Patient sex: M
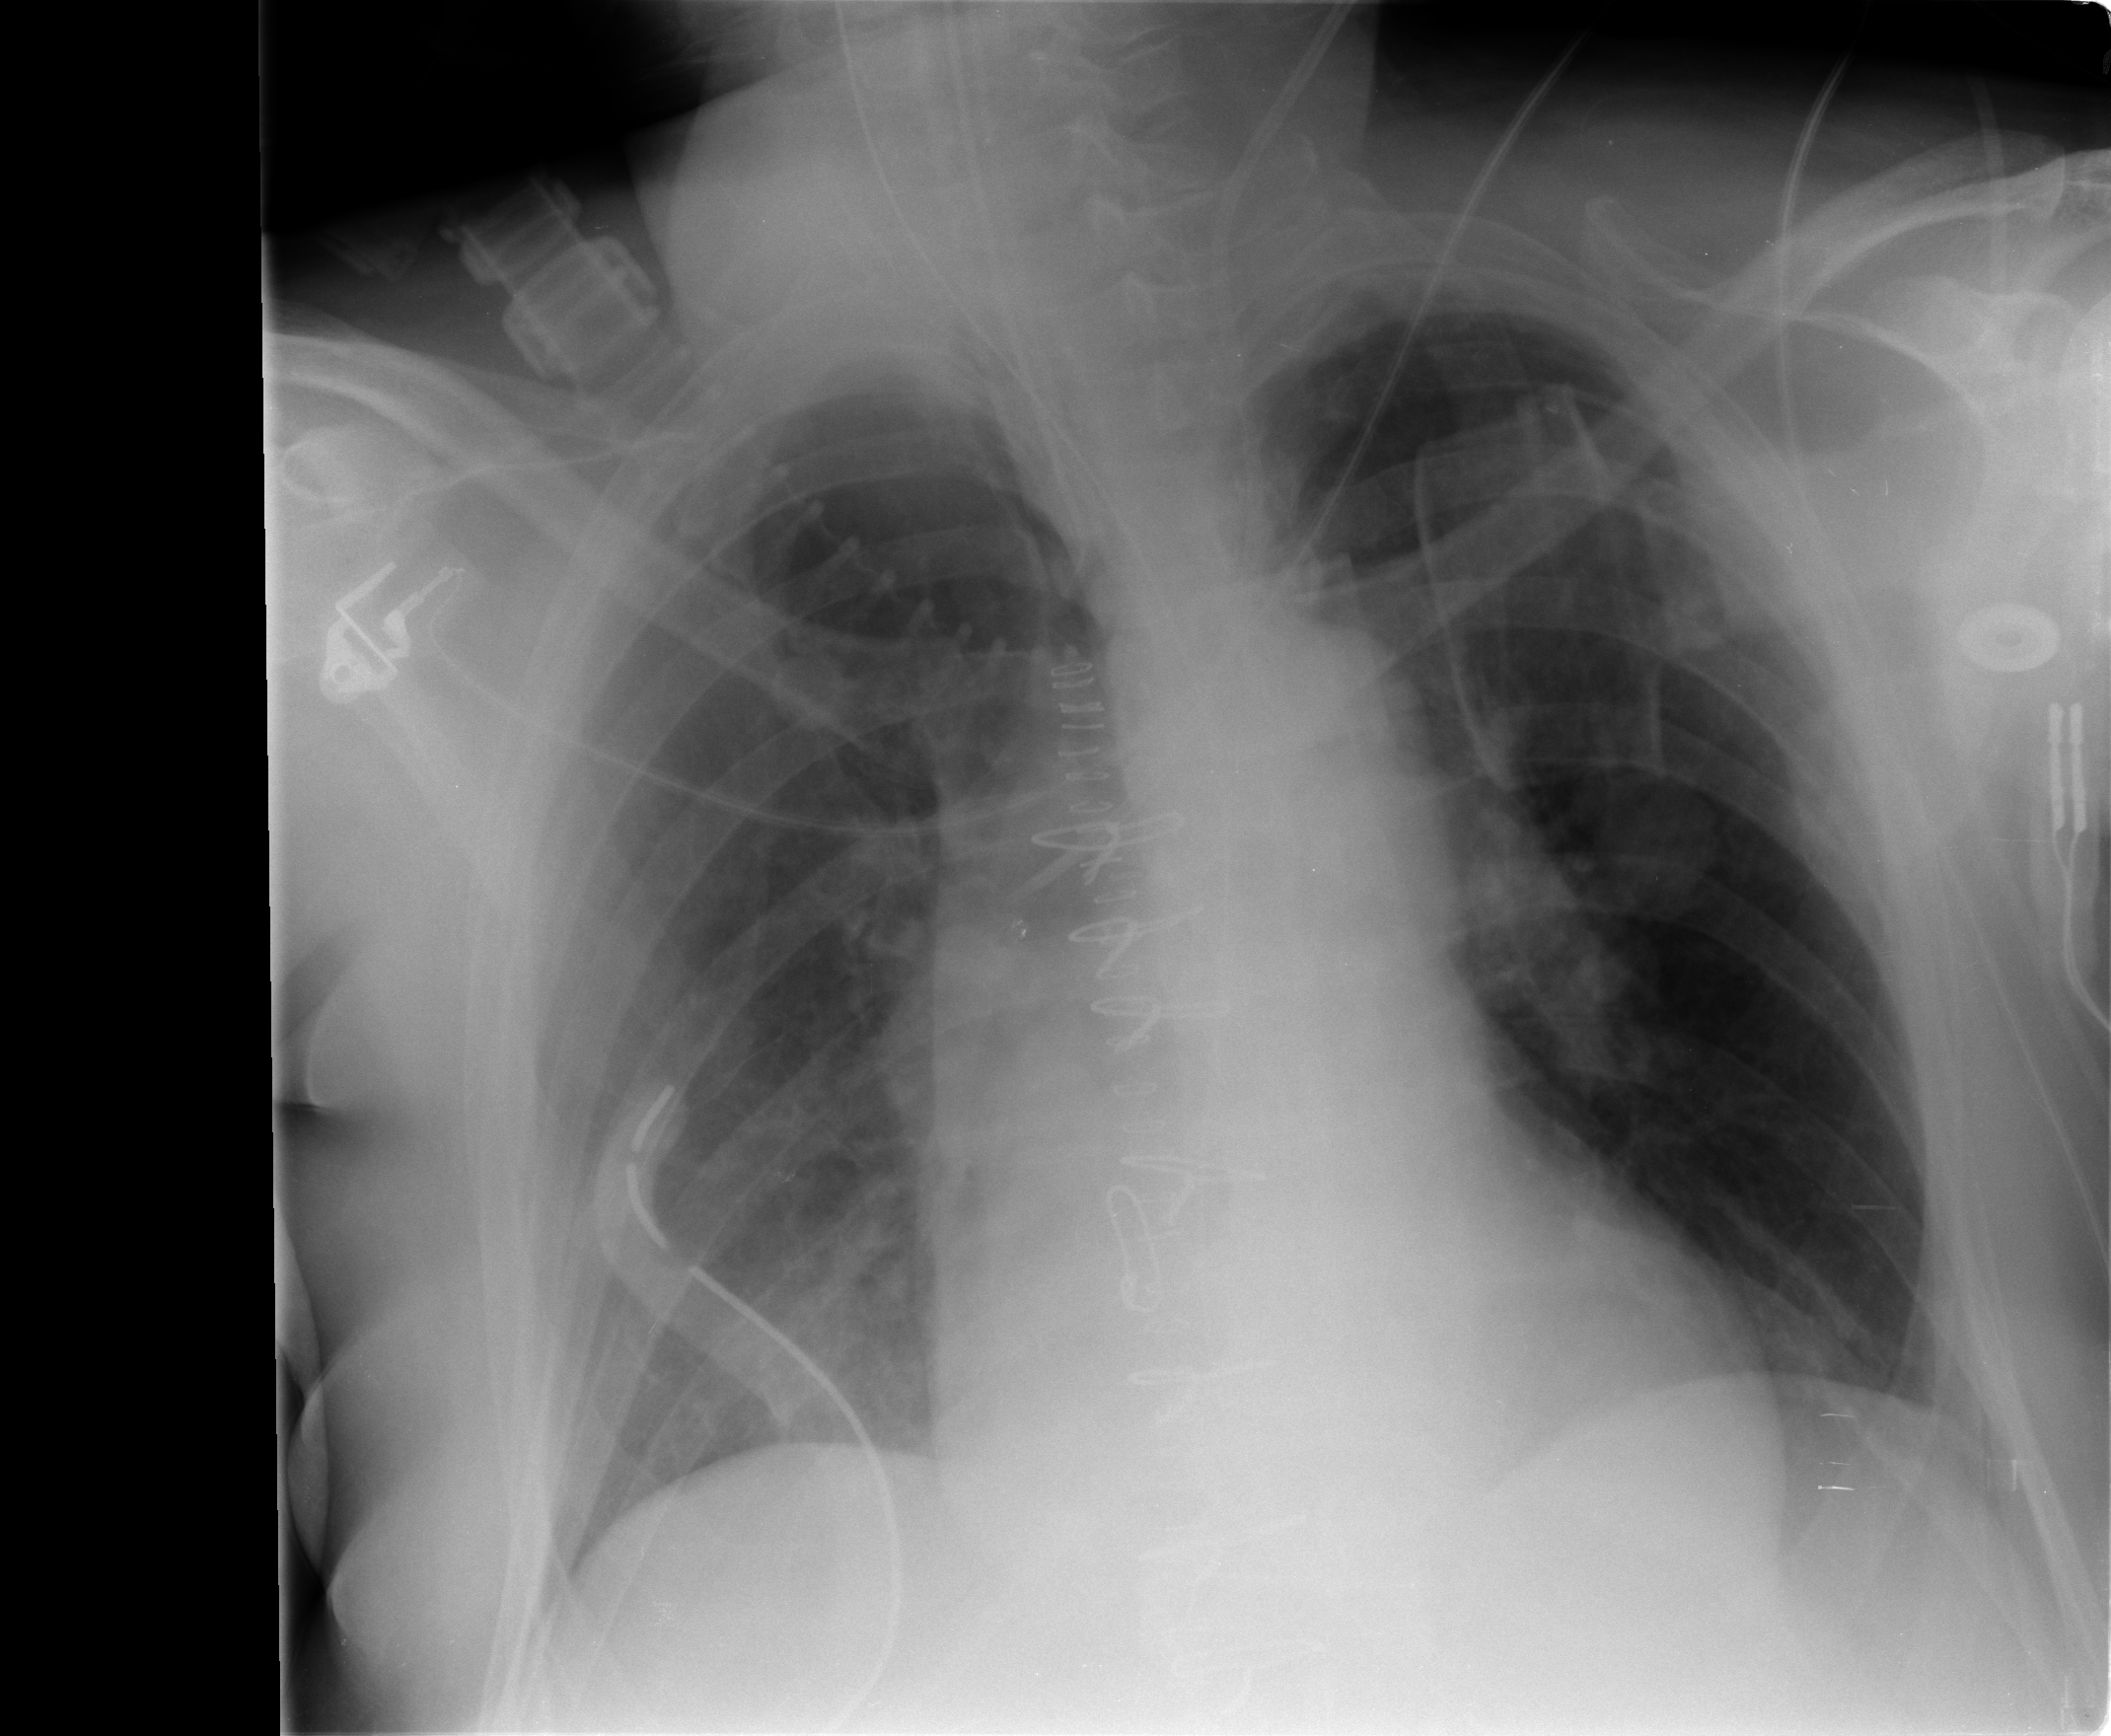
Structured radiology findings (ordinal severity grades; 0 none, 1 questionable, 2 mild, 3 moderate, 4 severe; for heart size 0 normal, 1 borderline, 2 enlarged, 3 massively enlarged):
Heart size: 2
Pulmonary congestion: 2
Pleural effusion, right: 0
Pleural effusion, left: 0
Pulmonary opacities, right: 0
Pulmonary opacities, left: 0
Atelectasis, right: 2
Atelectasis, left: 2